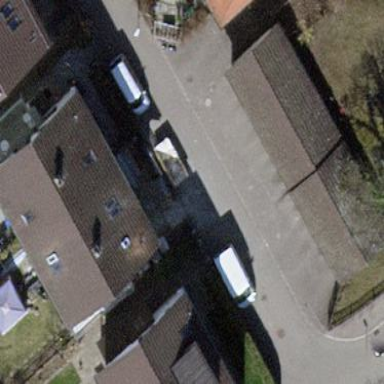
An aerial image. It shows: Residential building.